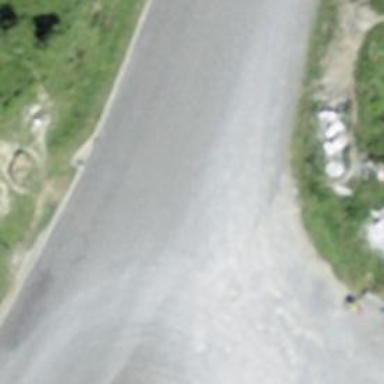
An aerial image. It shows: Mountain pass.